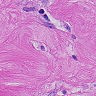
Metastatic tissue present: yes